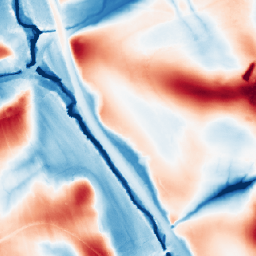
Category: edge_preserving
Decomposition family: guided
Decomposition parameters: radius: 32
eps: 0.001
Upsampling method: nearest
Upsampling parameters: scale: 4
Upsampling scale: 4